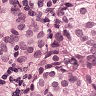
Metastatic tissue present: yes